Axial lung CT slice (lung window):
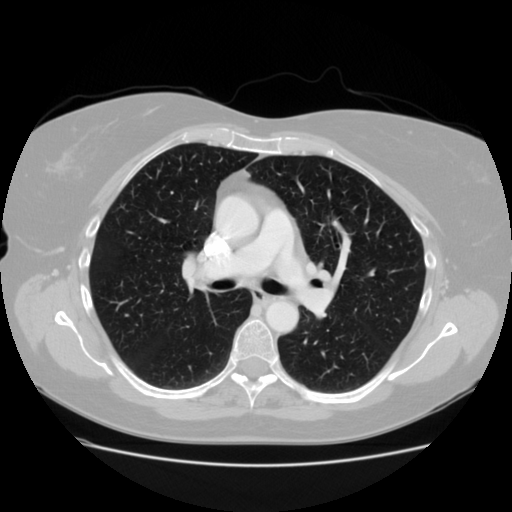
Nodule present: no